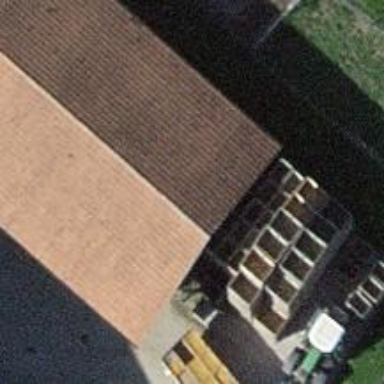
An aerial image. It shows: Rural barn.